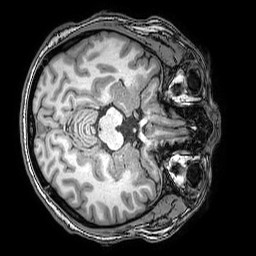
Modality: T1w
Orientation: axial
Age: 29
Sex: male
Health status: healthy